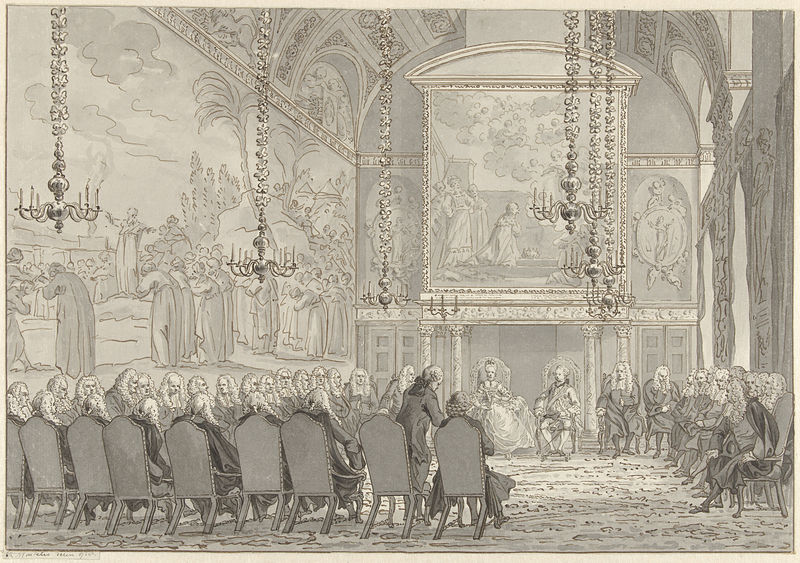
Titel: Ontvangst van Prins Willem V en Wilhelmina van Pruisen in de Raadzaal van het Stadhuis van Amsterdam
Künstler: Reinier Vinkeles
Standort: Amsterdam
Institution: Rijksmuseum
Schlagwörter: redingote, roi, intérieur, palais, papier, encre, lavis, gens, tapisserie, hommes, perruque, lustre, reine, foule, assemblée, décors, lustres, courtisans, redingotes